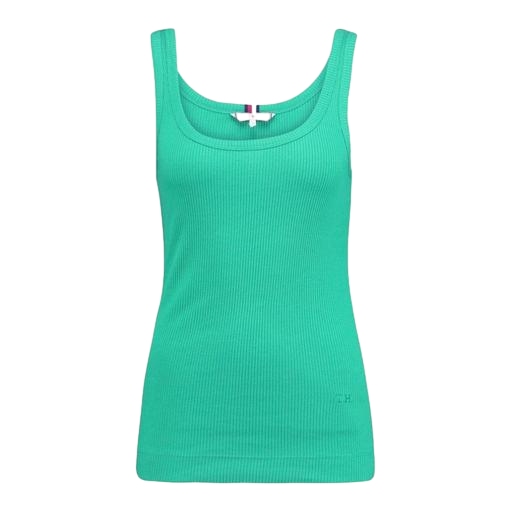
green rib tank, studio cool tank green, slim scoop tank, white background